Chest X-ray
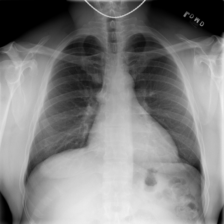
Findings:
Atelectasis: negative
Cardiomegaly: negative
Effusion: negative
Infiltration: negative
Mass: negative
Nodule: negative
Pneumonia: negative
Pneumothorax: negative
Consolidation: negative
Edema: negative
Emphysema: negative
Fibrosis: negative
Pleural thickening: negative
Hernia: negative